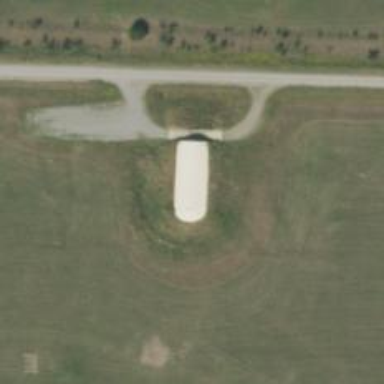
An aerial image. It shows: Military bunker.